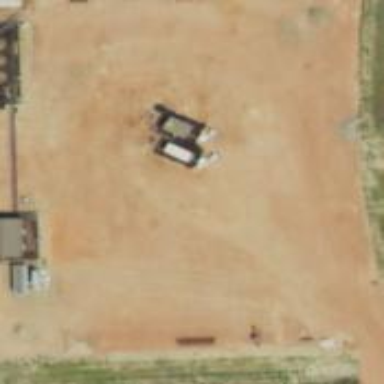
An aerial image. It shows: Storage tank with man-made structure.